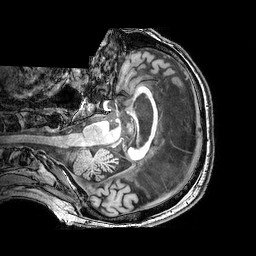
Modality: T1w
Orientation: axial
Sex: male
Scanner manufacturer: philips
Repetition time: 0.008139 s
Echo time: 0.00373 s